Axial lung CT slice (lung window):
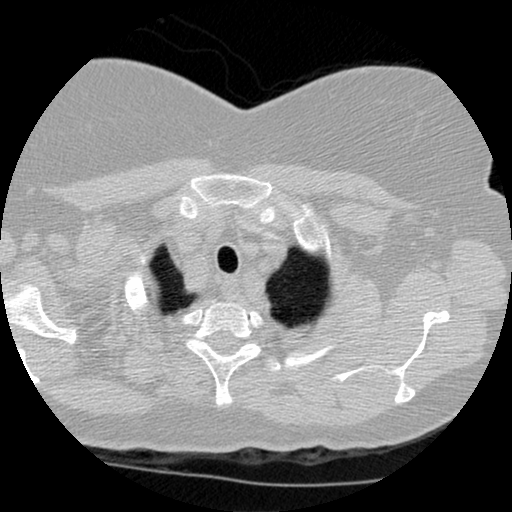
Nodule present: no